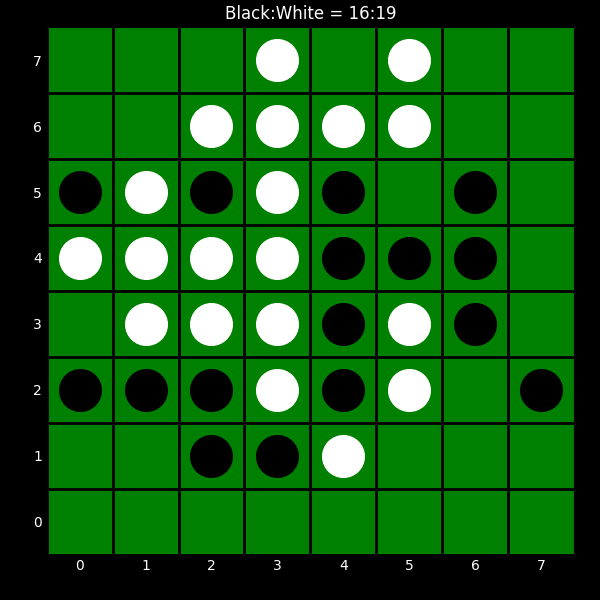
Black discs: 16
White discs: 19